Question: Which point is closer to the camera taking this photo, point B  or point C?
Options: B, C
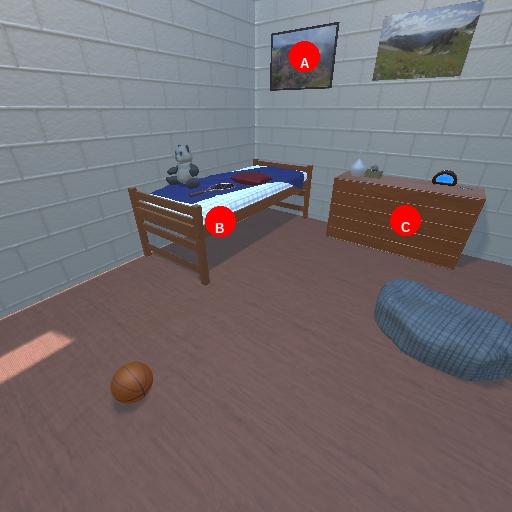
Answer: B